Question: I am asked to implement an combo box like this:

It is clear that this is quite :
<1> The button of beside the text field should be customized
<2> This is much more important: there is an additional "cross" (which is a button indicating "delete" action) in each of the combo item.
How can I achieve this effect? I searched for the internet but fount no answer. Could any one tell me what I should make this or tell me any example of subclassing or customizing NSComboBox class?
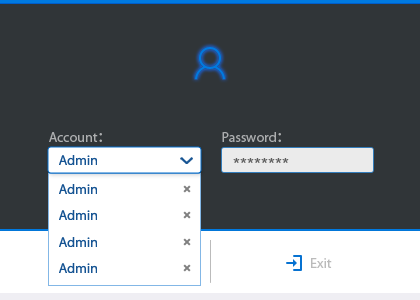
Answer: NSComboBox is a view, but for reasons I won't go into here it's interface is drawn by an accompanying cell class: <URL>, implement all the drawing you want in your custom cell subclass and then make the view use your cell with the '-setCellClass:' or '-setCell:' method.
However, in this case NSComboBox inherits from NSTextField, and NSComboBoxCell inherits from <URL>; so it should be fairly easy to draw the white background and blue text.
I'm not sure how NSComboBox draws the 'drop down menu', I can't see any way of customising that, but I'm sure it's possible. You will probably have to play around inside the NSCell's drawing methods to see,
- <URL>
The final problem you will have is putting the cross inside the text field. You will have to implement the drawing of the cross using the NSCell's drawing methods above. However, to intercept the mouse clicks you would need to do that with an NSView (because NSCell's don't deal with interactions). This means you also need to subclass NSComboBox and keep track of when the mouse enters the part of the view where the cross is drawn.
This is all rather complicated so maybe there is another way. Are you aware of NSPopover?

It would be much easier to implement something similar with NSPopover. The popover holds a view so you don't have to mess around with an NSCell methods. The popover could contain the list of names and an NSButton (which is the cross).